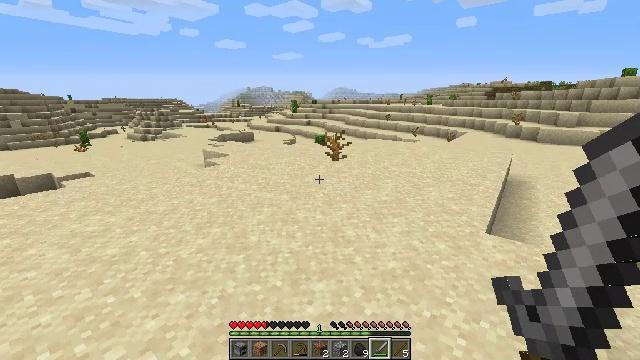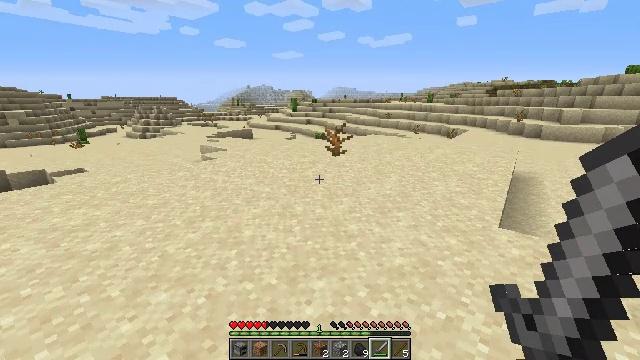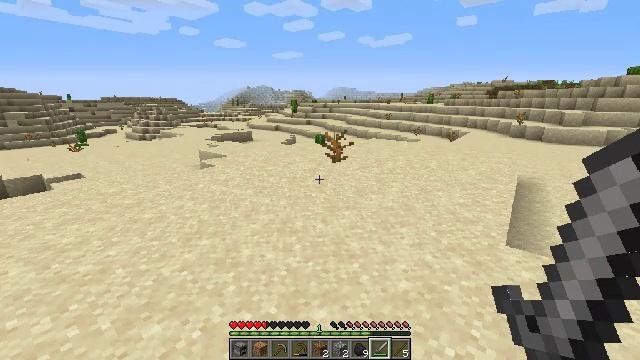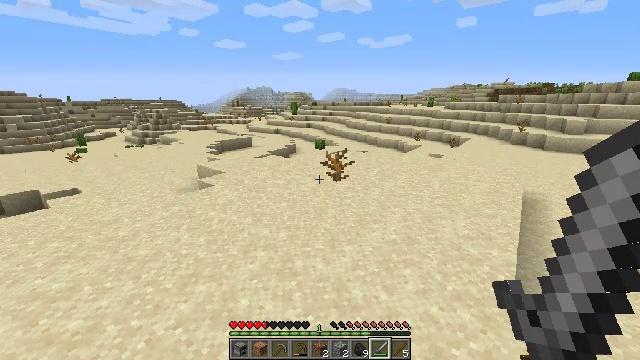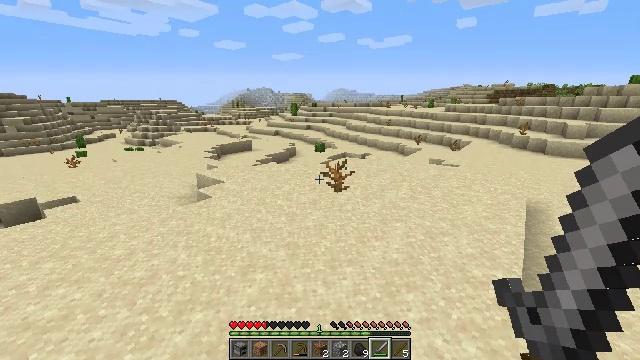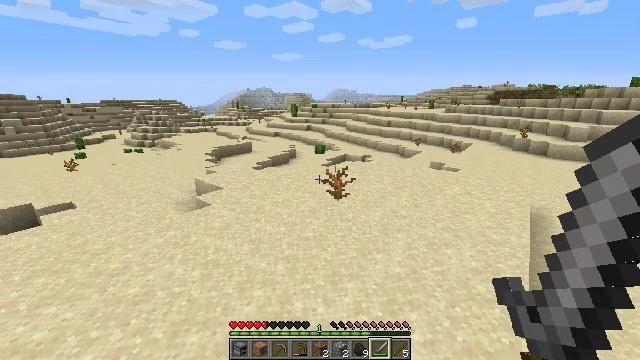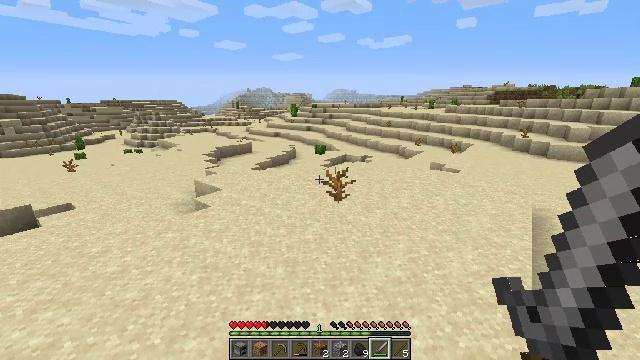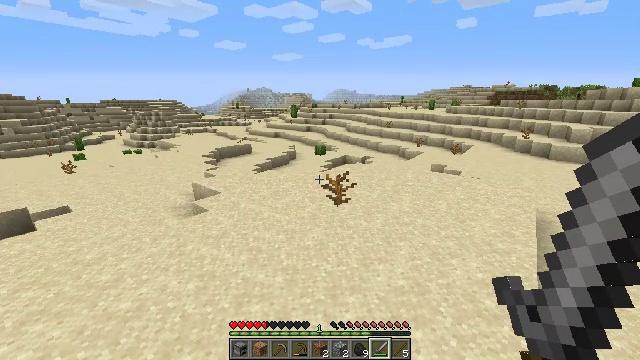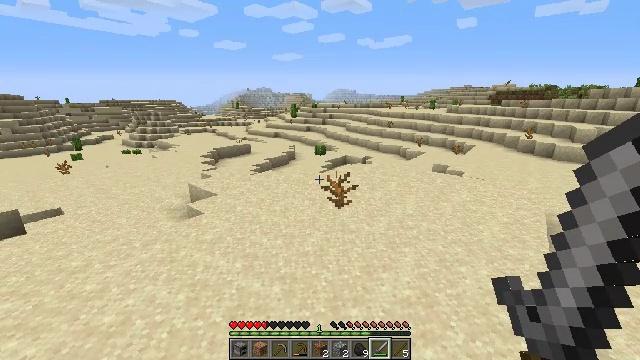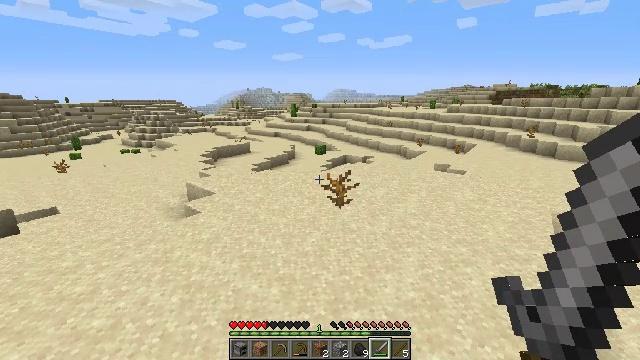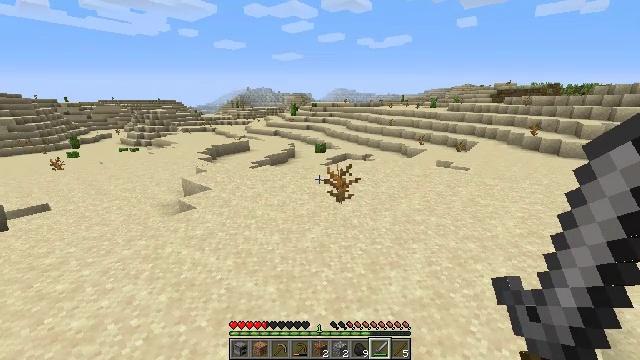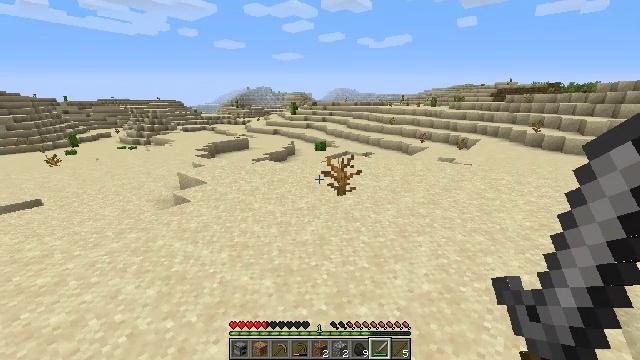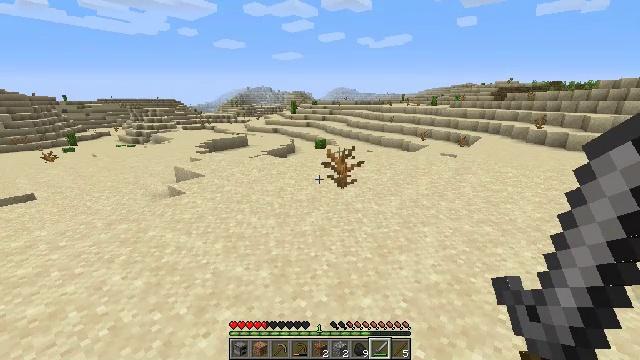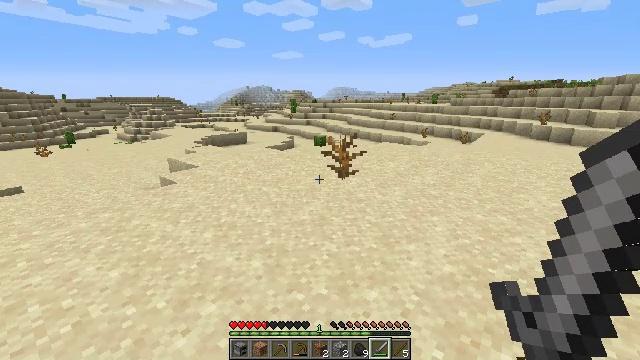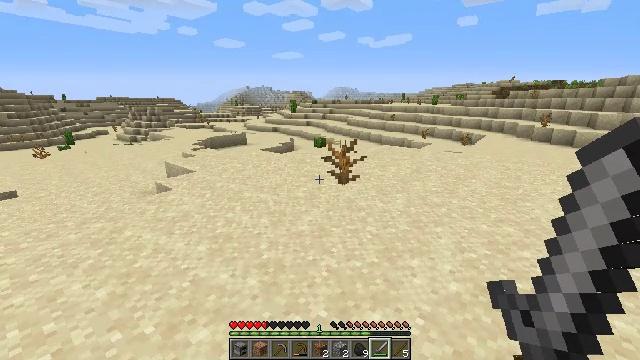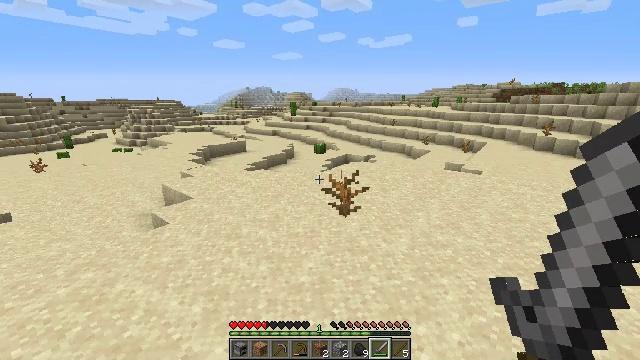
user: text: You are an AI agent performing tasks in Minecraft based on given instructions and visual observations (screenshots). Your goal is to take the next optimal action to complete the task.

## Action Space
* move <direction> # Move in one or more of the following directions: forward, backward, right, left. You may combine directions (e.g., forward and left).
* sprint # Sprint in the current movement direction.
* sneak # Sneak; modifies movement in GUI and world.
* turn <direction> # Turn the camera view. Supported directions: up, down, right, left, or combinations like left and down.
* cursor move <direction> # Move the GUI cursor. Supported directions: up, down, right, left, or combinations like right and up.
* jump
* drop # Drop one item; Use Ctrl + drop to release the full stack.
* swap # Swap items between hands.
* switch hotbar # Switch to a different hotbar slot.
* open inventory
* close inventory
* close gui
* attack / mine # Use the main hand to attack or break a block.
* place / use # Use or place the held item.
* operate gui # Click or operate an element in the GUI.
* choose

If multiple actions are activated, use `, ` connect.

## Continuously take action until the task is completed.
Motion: motion action
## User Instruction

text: Gather a dead bush.
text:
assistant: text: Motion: move forward, jump
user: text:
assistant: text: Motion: move forward, jump
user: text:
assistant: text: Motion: move forward, jump
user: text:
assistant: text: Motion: move forward, jump
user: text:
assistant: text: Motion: move forward, jump
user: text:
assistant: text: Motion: move forward, jump
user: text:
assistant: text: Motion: move forward, jump
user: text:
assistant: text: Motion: move forward, jump
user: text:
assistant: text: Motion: move forward, jump
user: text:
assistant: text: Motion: move forward, jump
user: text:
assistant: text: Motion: move forward, jump
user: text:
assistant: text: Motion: move forward, jump
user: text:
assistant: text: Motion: move forward, jump
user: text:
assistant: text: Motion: move forward, jump
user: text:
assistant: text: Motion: move forward, jump
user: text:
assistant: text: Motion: move forward, jump
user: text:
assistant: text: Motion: move forward, jump
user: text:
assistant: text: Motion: move forward, jump
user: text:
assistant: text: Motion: move forward, jump
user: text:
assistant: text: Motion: move forward, jump
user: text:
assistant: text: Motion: move forward, jump
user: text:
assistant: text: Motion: move forward, jump
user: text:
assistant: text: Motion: move forward, jump
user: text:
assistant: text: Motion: move forward, jump
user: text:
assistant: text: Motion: move forward
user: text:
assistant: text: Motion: move forward, turn down
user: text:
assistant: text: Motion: move forward, turn right and down
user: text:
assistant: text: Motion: move forward, turn right and down
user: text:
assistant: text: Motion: move forward, turn right and down, attack / mine
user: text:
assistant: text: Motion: move forward, turn right and down, attack / mine